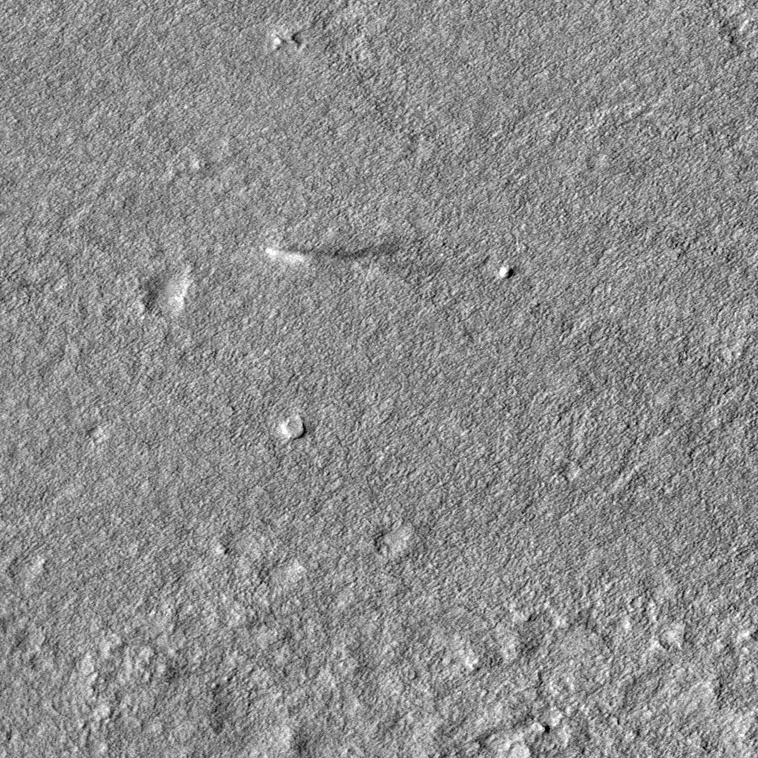
Label: dustdevil